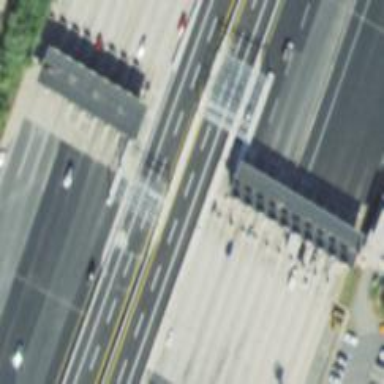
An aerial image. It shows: Toll gantry on the road.